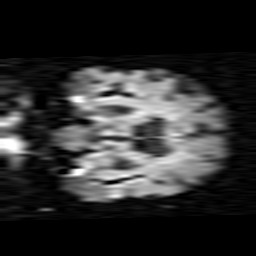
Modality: TRACE
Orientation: coronal
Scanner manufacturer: siemens
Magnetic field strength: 1.5 T
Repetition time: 8.1 s
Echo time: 0.119 s